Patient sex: M
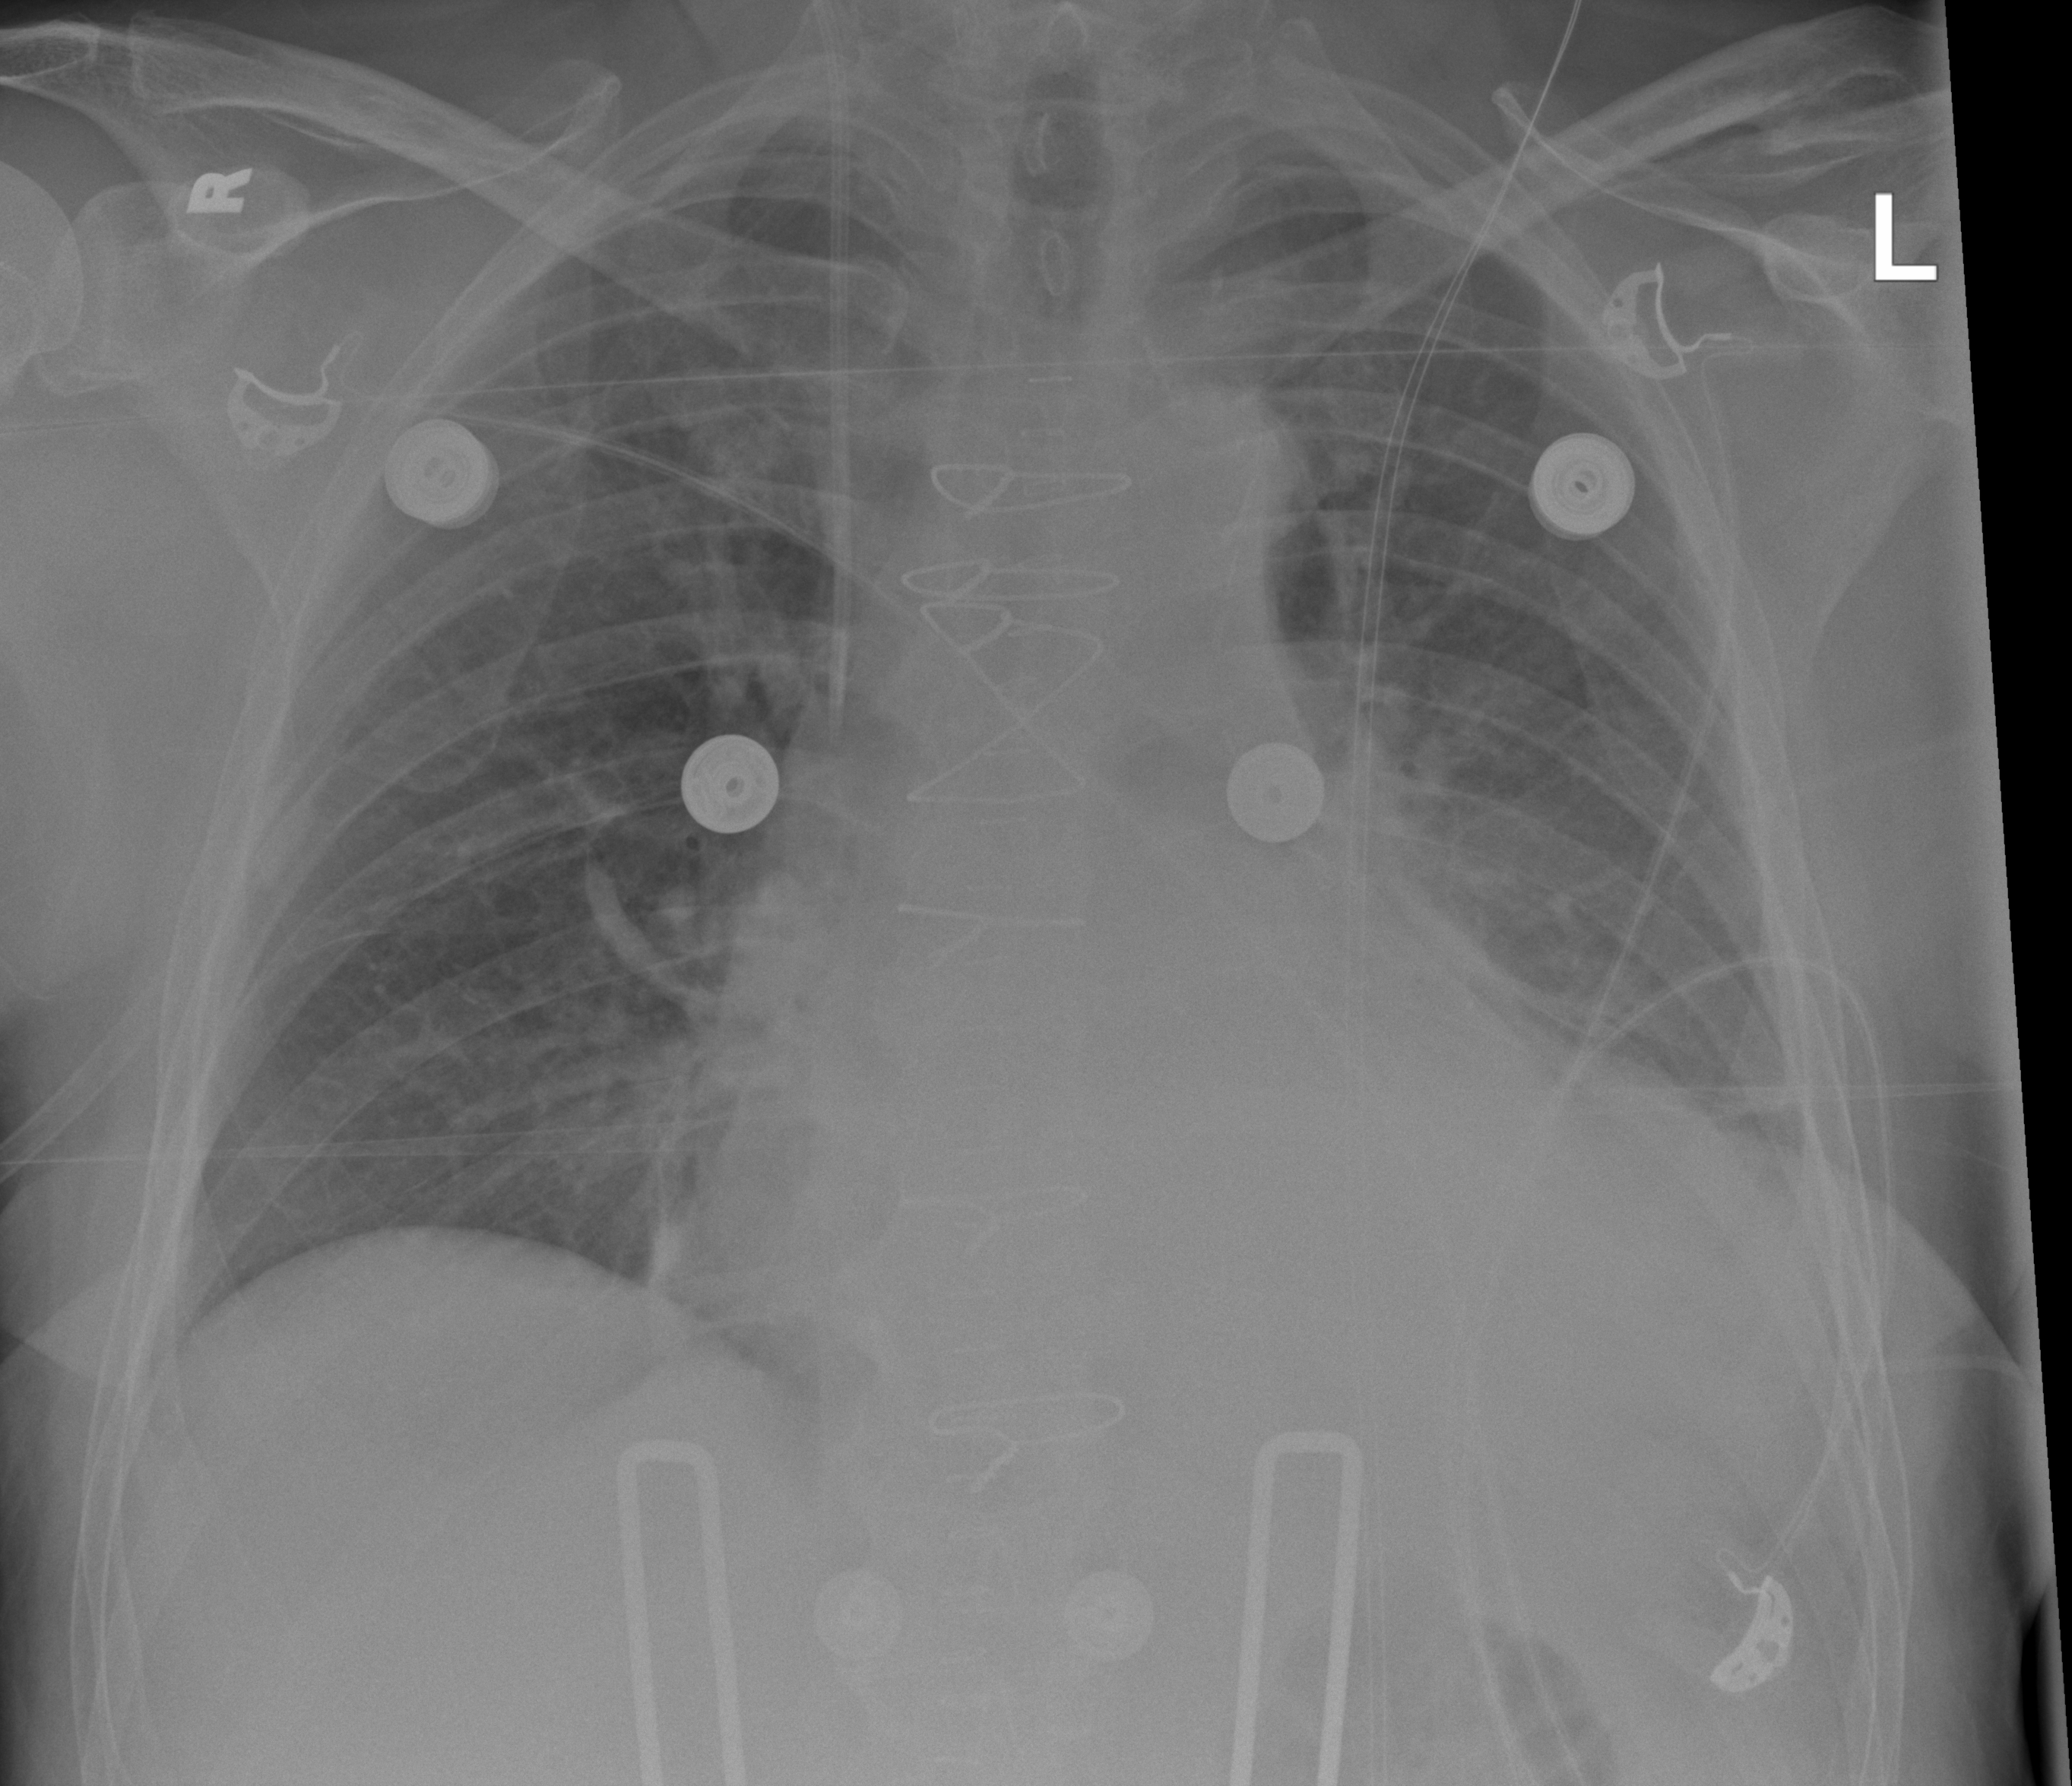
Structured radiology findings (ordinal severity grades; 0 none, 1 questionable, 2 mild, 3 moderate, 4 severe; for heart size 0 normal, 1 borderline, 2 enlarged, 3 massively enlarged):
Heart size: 2
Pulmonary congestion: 1
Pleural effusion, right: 0
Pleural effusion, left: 3
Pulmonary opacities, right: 0
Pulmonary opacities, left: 2
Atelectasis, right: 0
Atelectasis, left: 3